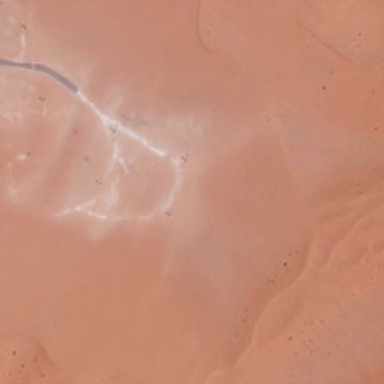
A narrow road in the wide desert .